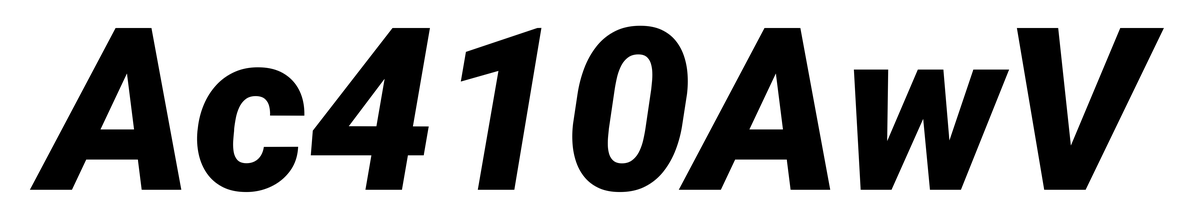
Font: Roboto-Italic_Black_Italic